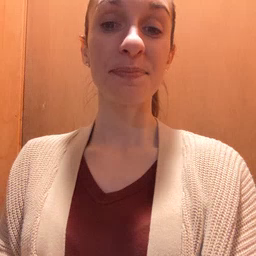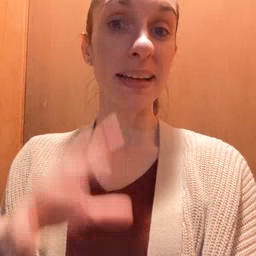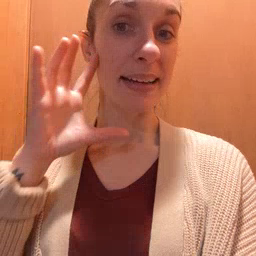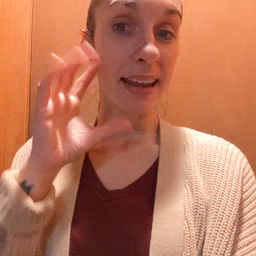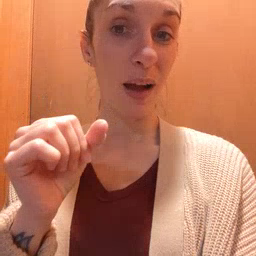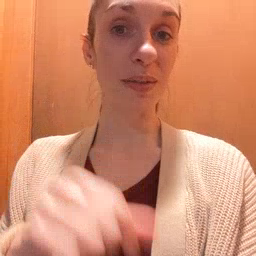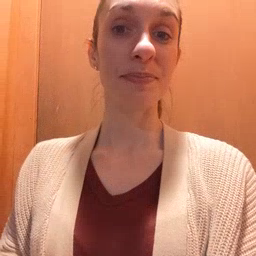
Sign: loud